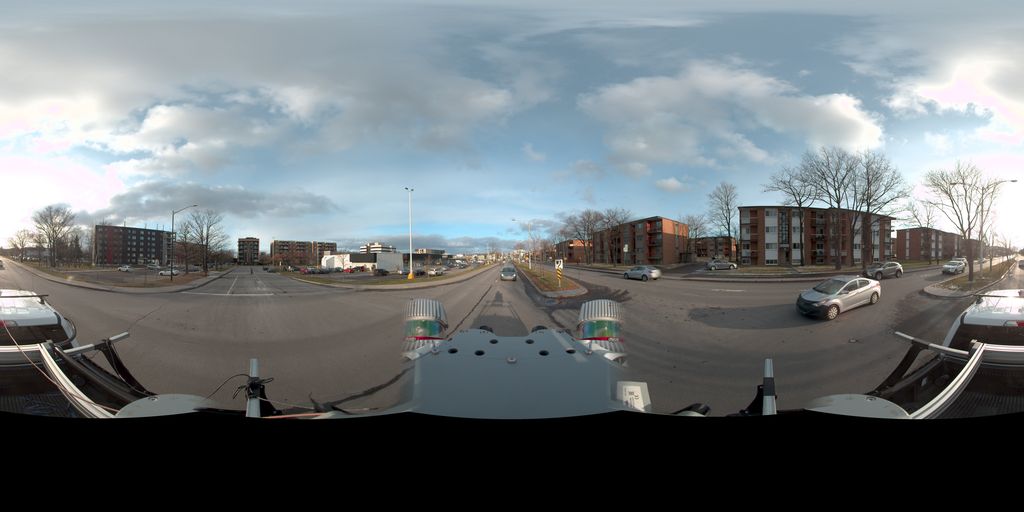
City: quebec_city